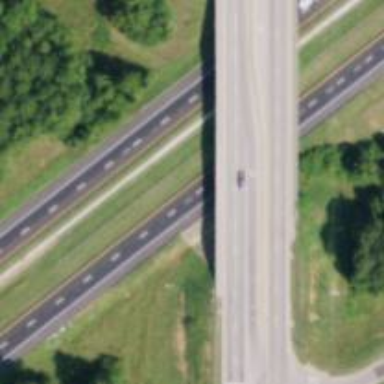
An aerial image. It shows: Secondary road with bridge.